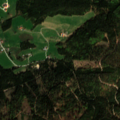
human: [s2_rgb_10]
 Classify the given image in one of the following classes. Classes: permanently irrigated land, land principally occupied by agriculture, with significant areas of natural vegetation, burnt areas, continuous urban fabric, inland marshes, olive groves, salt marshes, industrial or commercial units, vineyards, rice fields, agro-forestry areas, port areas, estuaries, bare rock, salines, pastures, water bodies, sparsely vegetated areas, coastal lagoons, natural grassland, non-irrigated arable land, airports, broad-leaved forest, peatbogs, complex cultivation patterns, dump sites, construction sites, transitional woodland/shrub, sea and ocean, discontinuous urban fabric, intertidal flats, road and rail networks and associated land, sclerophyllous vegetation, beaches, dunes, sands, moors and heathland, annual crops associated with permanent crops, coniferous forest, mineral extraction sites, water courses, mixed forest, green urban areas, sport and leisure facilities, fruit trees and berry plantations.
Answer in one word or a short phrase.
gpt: pastures, mixed forest